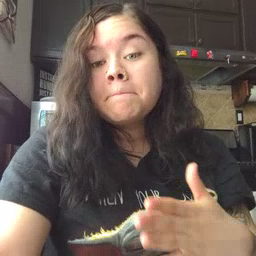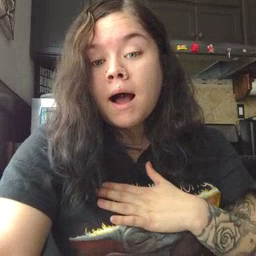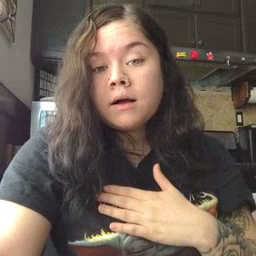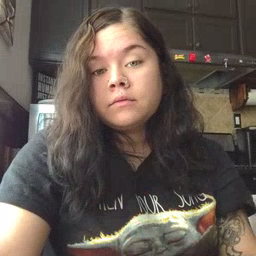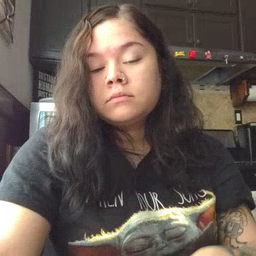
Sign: minemy